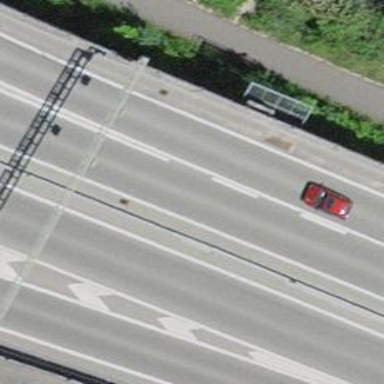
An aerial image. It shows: Motorway junction.